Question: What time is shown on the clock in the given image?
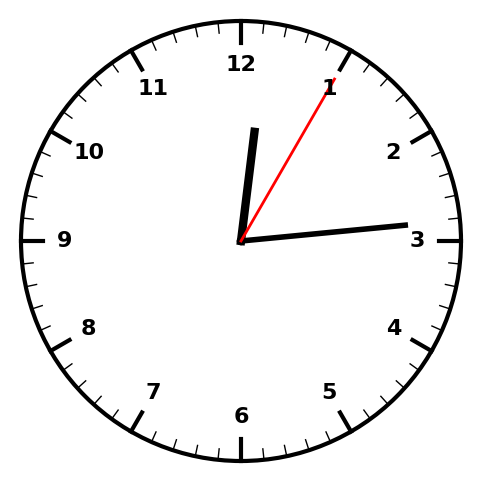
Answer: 12:14:05